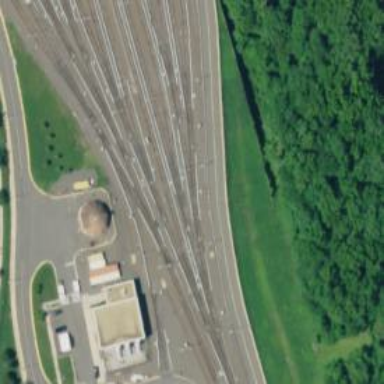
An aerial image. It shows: Electrified rail in service yard.